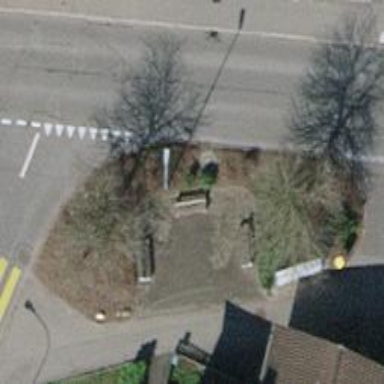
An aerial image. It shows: Bench.